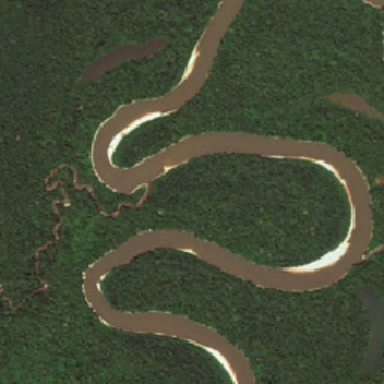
The yellow river rolling through the rainforest has some lakes and rivers around them .